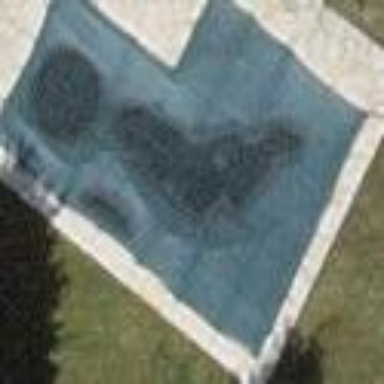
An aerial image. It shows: Swimming pool located in leisure land.